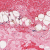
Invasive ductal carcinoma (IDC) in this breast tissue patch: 0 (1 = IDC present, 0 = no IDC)